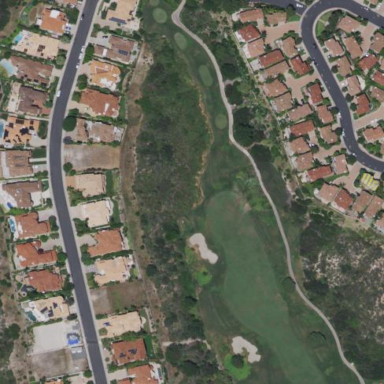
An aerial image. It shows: Area of rough grass used for golf.